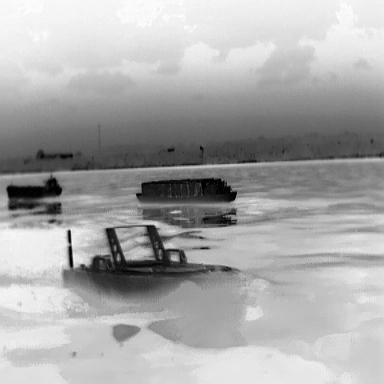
There are three objects shown in the infrared image, including a fishing_boat, a canoe, and a liner.